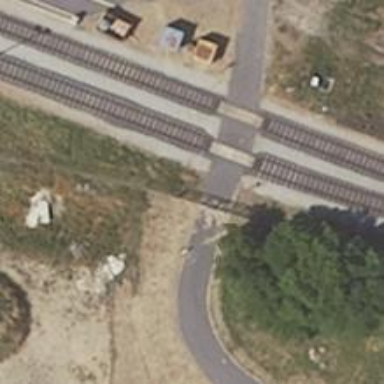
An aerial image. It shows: Railway level crossing.